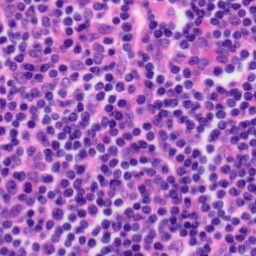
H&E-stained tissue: Tonsil